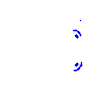
Particle: pion